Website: bh-photo
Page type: customer-info-address
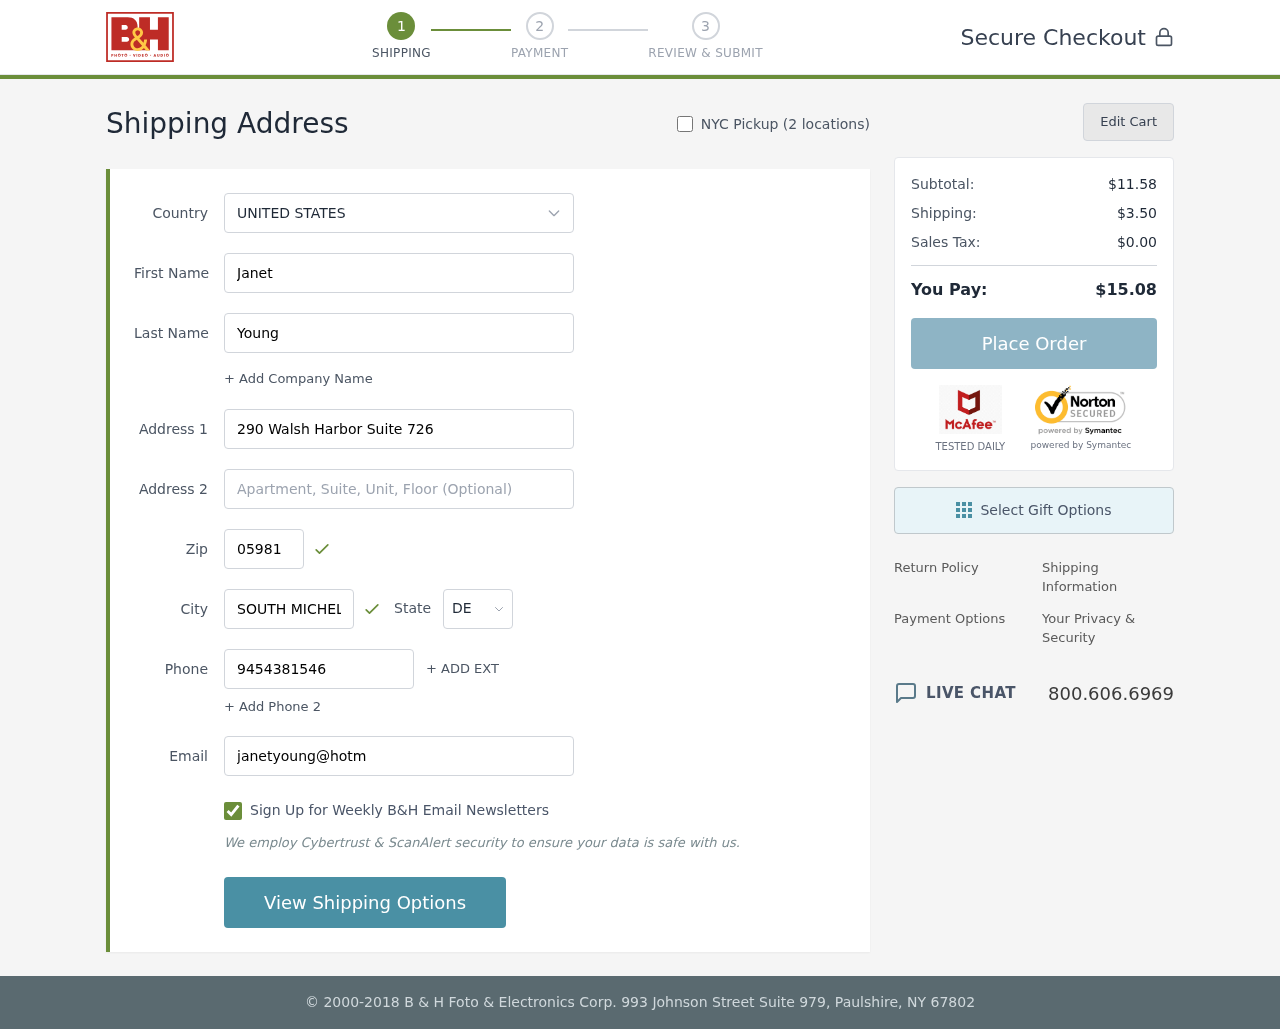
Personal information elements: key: PII_CITY
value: South Michelle
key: PII_COUNTRY
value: United States
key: PII_EMAIL
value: janetyoung@hotmail.com
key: PII_FIRSTNAME
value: Janet
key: PII_LASTNAME
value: Young
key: PII_PHONE
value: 9454381546
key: PII_POSTCODE
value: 05981
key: PII_STATE_ABBR
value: DE
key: PII_STREET
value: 290 Walsh Harbor Suite 726
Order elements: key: ORDER_SUBTOTAL
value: $11.58
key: ORDER_SHIPPING_COST
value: $3.50
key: ORDER_TAX
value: $0.00
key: ORDER_TOTAL
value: $15.08